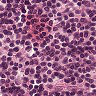
Metastatic tissue present: no